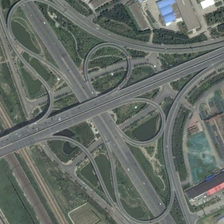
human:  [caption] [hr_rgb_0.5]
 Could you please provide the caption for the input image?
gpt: many green trees are near a viaduct .

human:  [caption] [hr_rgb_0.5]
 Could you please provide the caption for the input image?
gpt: the viaduct here is majestic and complicated .

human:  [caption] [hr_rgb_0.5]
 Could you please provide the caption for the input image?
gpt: many green trees are near a viaduct .

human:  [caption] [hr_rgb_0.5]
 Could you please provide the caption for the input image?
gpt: the viaduct here is majestic and complicated .

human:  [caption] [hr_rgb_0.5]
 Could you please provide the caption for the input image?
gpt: many green trees are near a viaduct .